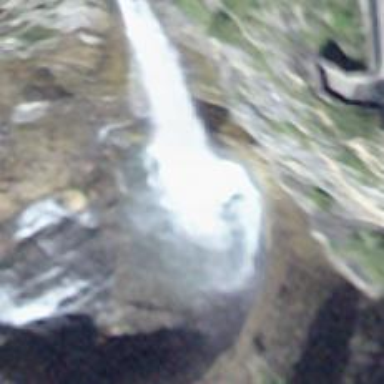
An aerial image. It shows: Beautiful waterfall in nature.